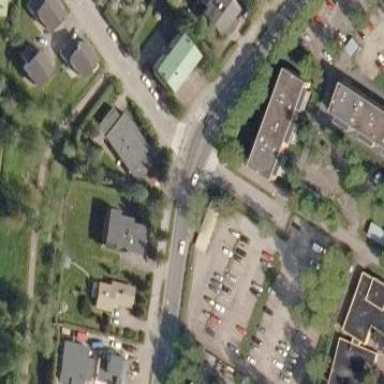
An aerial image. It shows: Parking area with asphalt surface.